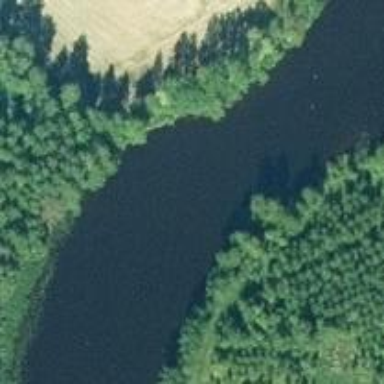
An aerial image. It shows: Beautiful river scene.